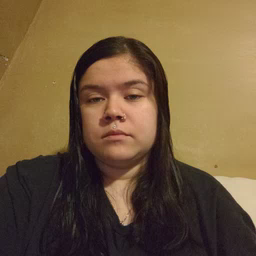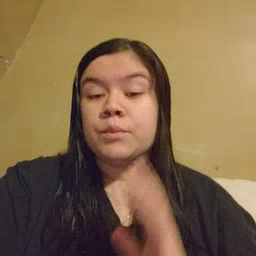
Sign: pretty